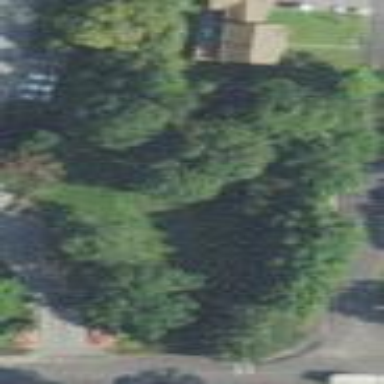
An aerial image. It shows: Mixed woodland with various types of leaves.